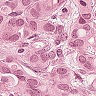
Metastatic tissue present: yes